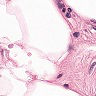
Metastatic tissue present: no